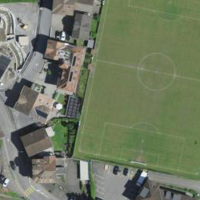
EUNIS habitat code: 55
Species observed at this site:
Lapsana communis